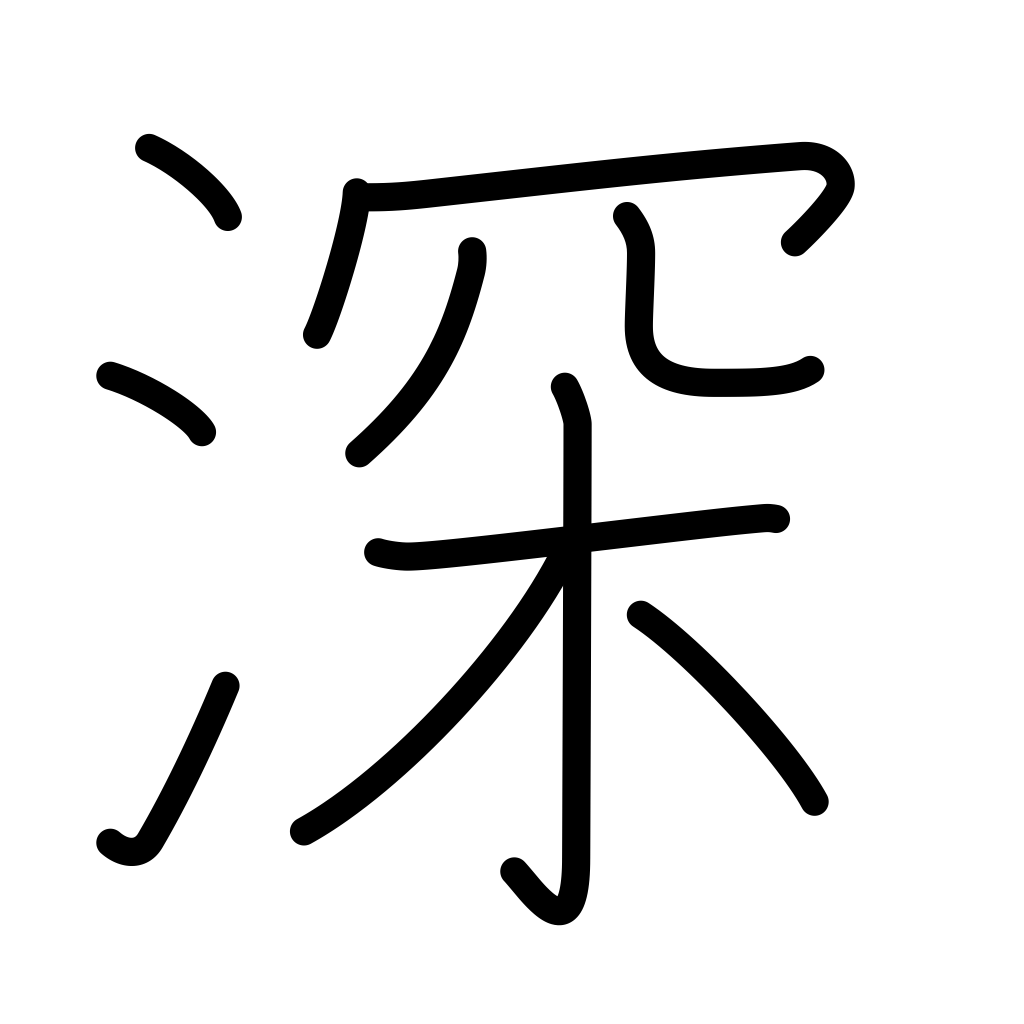
Meaning: deep, heighten, intensify, strengthen